Field crop: maize
Growth stage: 2
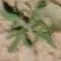
Species: atriplex